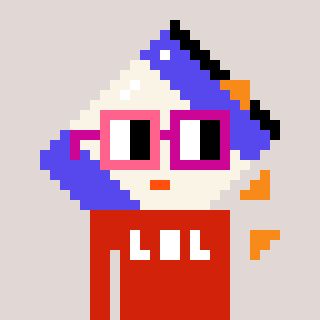
a pixel art character with square pink and red glasses, a chips-shaped head and a red-colored body on a warm background